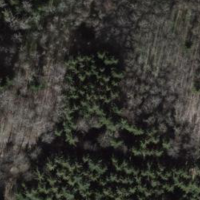
EUNIS habitat code: 41
Species observed at this site:
Petasites albus